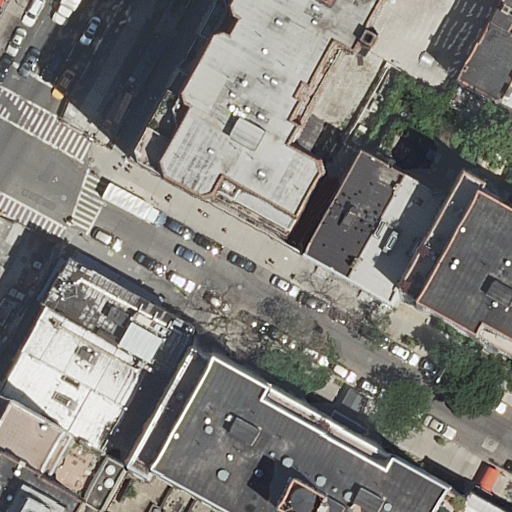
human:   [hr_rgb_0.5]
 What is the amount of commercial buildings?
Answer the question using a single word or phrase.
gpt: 0

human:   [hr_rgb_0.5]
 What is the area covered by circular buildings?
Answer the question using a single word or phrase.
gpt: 0m2

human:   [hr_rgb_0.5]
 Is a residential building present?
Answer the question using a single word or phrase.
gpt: yes

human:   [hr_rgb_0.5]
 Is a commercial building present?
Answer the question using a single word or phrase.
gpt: no

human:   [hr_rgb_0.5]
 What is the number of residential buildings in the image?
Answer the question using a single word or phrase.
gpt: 12

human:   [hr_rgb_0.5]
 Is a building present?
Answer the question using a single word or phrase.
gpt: yes

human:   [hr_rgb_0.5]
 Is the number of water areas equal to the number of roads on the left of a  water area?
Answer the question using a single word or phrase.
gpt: yes

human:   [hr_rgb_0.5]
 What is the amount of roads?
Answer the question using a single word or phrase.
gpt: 4

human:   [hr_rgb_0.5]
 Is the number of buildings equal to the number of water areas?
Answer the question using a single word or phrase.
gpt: no

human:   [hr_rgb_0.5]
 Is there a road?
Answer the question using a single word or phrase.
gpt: yes

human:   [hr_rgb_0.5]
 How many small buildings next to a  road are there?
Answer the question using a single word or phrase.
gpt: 3

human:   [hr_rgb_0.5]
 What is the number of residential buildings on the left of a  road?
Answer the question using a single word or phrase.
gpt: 4

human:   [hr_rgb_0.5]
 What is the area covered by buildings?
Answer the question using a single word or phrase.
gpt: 3512m2

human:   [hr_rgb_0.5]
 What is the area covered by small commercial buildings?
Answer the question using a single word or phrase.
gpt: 0m2

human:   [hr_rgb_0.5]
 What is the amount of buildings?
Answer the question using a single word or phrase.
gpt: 12

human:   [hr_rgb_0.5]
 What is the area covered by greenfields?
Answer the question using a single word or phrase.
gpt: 0m2

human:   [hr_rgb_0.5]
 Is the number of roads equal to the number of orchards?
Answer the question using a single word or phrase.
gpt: no

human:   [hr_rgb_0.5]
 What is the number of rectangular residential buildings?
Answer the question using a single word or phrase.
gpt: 8

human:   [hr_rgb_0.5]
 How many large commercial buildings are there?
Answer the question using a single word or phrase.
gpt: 0

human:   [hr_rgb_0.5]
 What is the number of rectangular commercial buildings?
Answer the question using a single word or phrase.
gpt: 0

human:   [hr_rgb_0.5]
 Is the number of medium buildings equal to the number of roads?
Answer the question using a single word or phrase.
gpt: no

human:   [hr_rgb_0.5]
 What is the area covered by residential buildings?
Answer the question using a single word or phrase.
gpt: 3512m2

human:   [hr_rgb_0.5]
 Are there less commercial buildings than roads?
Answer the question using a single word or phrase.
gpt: yes

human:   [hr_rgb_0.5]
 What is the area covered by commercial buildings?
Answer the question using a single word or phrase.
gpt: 0m2

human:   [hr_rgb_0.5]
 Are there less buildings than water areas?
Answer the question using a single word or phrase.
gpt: no

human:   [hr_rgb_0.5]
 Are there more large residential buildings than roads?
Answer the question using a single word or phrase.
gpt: no

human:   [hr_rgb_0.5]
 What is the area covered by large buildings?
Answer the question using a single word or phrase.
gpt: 1137m2

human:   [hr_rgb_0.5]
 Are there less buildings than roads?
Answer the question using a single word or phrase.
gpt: no

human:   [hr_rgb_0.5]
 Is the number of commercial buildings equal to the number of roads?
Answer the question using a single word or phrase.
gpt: no

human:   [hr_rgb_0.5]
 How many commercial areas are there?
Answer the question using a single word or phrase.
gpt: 0

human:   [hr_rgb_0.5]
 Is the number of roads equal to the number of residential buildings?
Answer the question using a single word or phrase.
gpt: no

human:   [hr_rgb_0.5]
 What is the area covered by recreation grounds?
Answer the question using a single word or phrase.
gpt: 0m2

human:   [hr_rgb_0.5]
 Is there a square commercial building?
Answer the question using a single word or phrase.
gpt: no

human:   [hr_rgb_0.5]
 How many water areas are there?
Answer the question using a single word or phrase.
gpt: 0

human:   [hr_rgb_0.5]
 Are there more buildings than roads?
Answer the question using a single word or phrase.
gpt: yes

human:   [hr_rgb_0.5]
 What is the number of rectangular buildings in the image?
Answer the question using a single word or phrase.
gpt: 8

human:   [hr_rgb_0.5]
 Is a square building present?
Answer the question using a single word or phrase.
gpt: no

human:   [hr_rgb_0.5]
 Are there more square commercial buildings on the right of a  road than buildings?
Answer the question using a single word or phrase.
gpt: no

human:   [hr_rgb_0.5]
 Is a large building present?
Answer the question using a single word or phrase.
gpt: yes

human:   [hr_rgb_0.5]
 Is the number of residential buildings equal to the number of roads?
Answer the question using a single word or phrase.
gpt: no

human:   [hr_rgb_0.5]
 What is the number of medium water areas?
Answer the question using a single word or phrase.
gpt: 0

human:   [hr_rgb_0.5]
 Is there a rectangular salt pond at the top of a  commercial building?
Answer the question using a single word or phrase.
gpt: no

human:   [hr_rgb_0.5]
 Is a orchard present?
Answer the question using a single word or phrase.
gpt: no

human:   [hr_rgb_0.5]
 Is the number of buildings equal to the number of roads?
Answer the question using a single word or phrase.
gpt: no

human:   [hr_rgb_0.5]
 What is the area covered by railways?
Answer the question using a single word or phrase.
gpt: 0m2

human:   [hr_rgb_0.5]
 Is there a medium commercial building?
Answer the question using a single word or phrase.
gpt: no

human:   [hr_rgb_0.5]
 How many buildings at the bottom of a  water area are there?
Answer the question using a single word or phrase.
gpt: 0

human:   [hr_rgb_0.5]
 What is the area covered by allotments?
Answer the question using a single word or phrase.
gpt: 0m2

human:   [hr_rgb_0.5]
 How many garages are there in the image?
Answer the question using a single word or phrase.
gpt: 0

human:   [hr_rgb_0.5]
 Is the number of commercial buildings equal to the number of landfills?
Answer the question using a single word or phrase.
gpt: yes

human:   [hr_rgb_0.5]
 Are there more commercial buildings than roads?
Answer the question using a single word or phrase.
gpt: no

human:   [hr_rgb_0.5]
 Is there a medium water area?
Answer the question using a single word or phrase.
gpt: no

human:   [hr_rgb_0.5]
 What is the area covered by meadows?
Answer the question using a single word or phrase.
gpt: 0m2

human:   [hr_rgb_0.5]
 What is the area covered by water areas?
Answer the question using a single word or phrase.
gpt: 0m2

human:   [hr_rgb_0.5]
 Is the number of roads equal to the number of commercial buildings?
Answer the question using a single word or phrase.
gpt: no

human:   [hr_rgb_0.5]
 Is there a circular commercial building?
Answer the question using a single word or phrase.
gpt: no

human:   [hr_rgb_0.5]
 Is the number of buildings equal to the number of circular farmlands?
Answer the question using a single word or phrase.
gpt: no

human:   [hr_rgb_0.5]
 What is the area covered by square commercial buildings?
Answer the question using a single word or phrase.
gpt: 0m2

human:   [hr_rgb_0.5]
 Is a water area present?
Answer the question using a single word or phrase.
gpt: no

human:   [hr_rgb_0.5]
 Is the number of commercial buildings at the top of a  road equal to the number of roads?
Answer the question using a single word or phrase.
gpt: no

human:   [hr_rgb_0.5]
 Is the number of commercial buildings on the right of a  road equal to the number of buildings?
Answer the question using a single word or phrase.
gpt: no

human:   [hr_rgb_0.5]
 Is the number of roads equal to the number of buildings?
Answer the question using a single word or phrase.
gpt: no

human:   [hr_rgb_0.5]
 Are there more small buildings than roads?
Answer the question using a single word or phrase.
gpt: no

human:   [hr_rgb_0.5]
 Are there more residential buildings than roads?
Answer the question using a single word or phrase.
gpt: yes